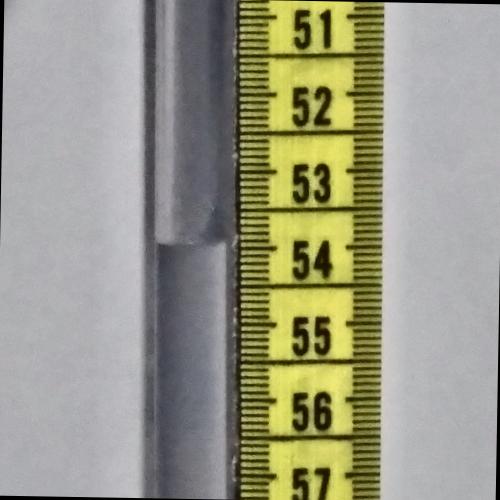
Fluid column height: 53.9 cm